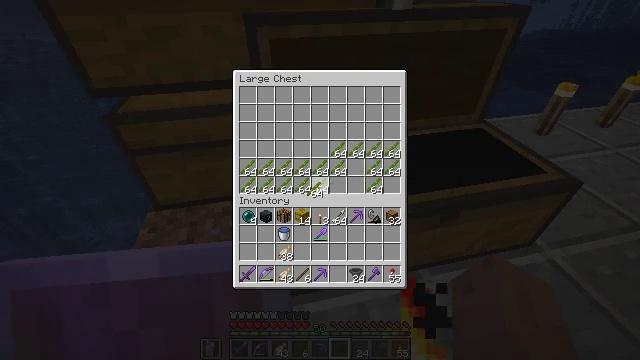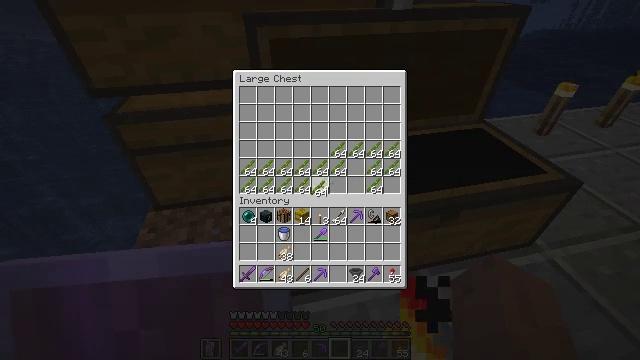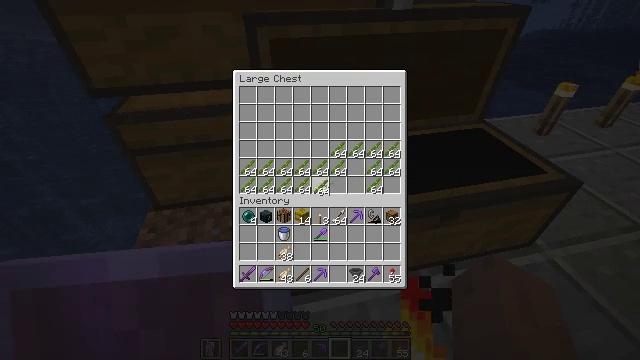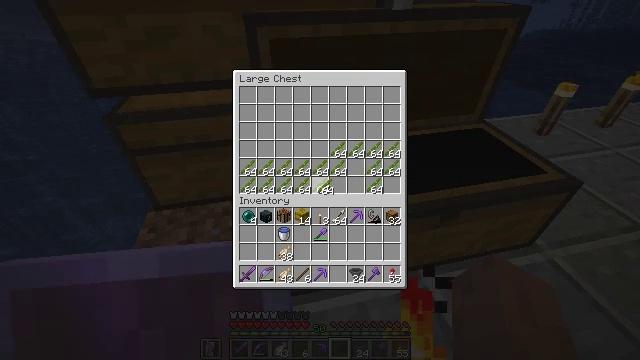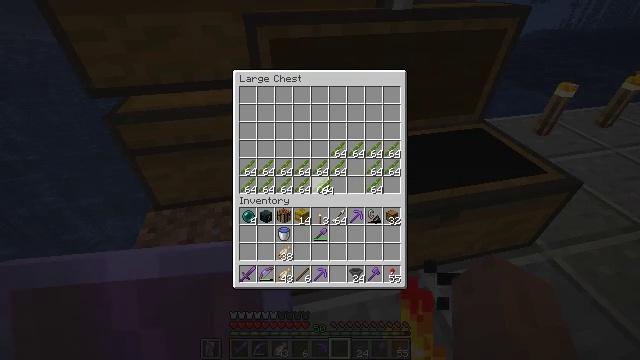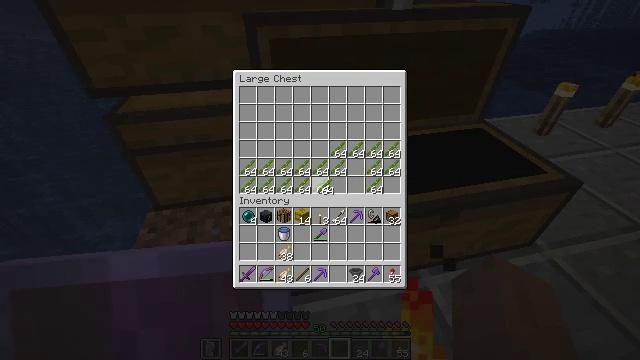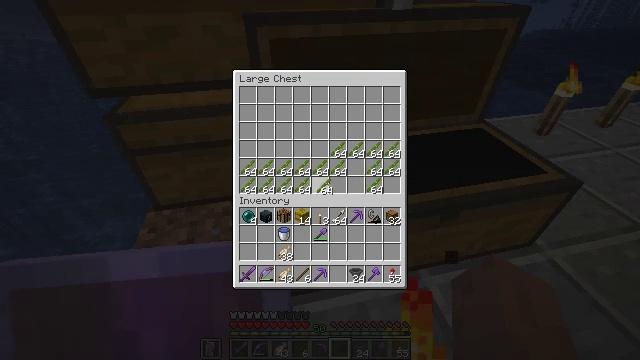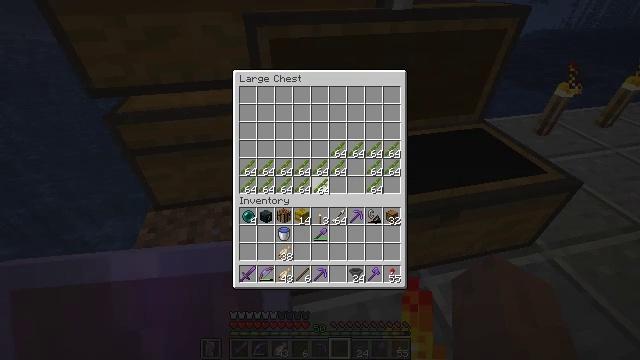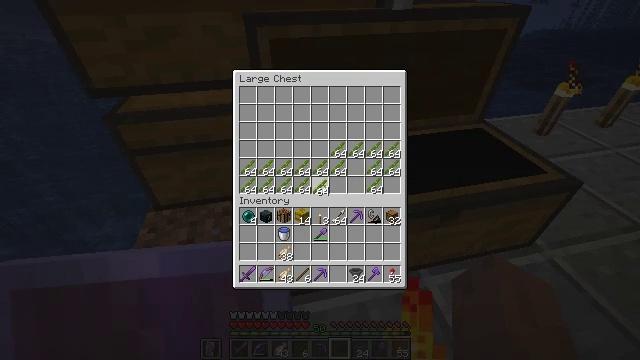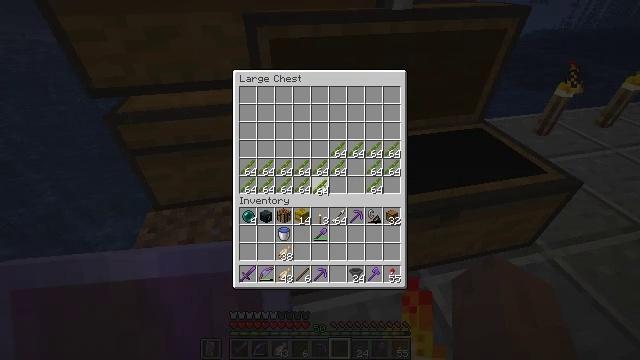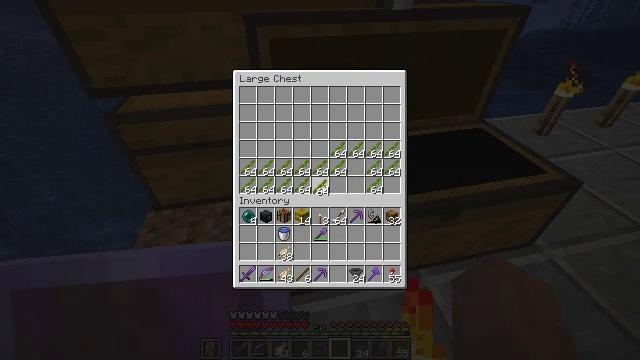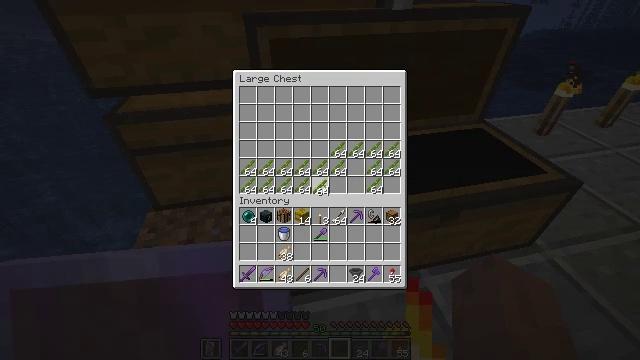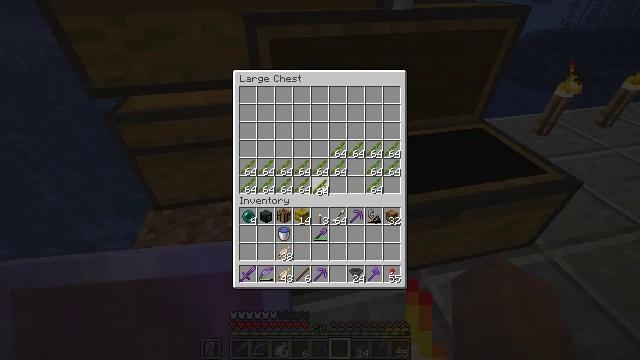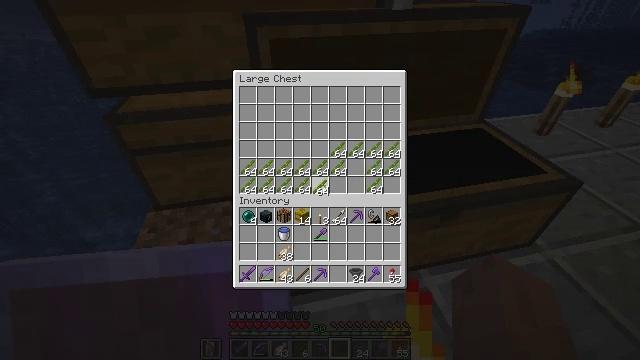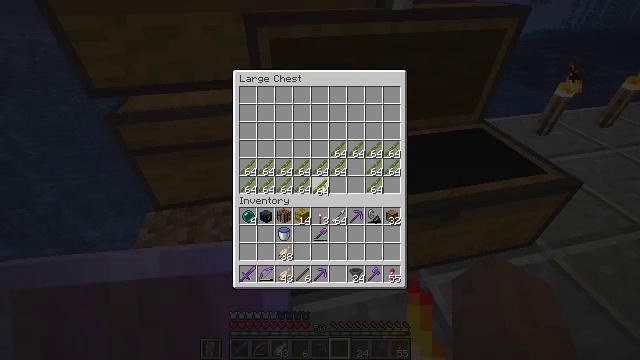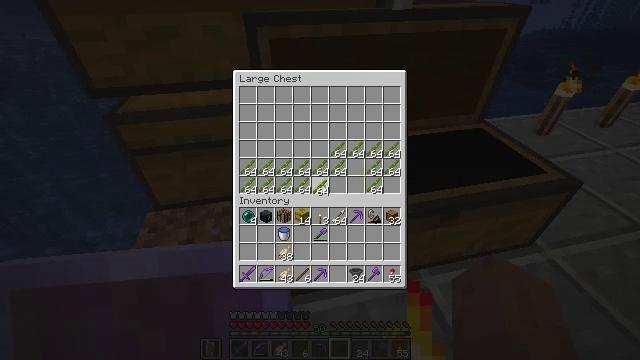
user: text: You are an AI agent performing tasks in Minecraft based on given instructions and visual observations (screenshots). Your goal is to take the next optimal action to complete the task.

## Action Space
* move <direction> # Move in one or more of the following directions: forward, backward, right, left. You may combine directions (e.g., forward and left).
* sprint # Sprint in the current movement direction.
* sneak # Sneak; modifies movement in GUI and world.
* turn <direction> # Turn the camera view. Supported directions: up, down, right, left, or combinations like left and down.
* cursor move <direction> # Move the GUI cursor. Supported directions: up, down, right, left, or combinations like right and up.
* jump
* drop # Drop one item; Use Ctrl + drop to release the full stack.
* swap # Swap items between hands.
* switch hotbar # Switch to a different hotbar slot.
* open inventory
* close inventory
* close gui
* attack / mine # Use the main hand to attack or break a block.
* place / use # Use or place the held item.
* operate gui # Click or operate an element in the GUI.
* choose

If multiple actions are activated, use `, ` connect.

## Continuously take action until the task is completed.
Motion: motion action
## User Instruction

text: Gather the chest from its place.
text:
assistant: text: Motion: sneak
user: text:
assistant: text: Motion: sneak
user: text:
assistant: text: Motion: sneak
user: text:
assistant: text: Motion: sneak, attack / mine
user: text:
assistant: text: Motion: sneak, attack / mine
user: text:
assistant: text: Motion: sneak, attack / mine
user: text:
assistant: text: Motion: sneak
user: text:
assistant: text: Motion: sneak, attack / mine
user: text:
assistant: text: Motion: sneak, attack / mine
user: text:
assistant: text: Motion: sneak, attack / mine
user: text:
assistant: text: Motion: sneak, attack / mine
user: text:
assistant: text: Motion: sneak, attack / mine
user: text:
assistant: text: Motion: sneak, attack / mine
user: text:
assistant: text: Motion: sneak, attack / mine
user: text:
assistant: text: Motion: sneak, attack / mine
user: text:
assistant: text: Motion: sneak, attack / mine
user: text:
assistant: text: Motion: sneak
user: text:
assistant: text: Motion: sneak
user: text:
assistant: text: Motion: sneak
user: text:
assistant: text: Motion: sneak
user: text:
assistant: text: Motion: sneak
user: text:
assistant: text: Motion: sneak
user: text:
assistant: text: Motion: sneak, attack / mine
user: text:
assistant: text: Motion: sneak, attack / mine
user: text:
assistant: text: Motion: sneak
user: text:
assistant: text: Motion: sneak, attack / mine
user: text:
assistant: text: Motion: sneak, attack / mine
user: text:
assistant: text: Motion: sneak
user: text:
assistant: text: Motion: sneak, attack / mine
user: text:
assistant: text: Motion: sneak, attack / mine